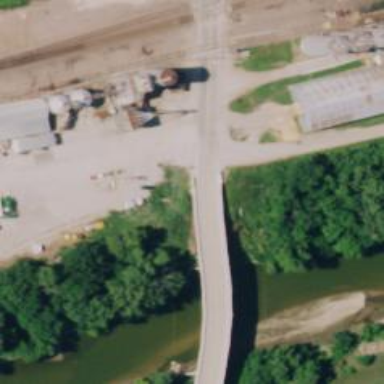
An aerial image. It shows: Secondary road with bridge.